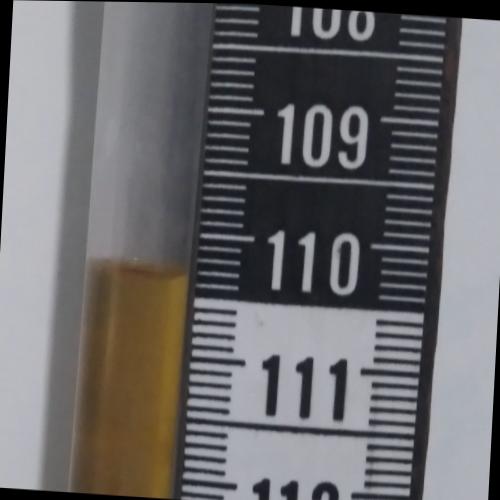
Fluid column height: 110.3 cm